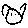
Label: cat